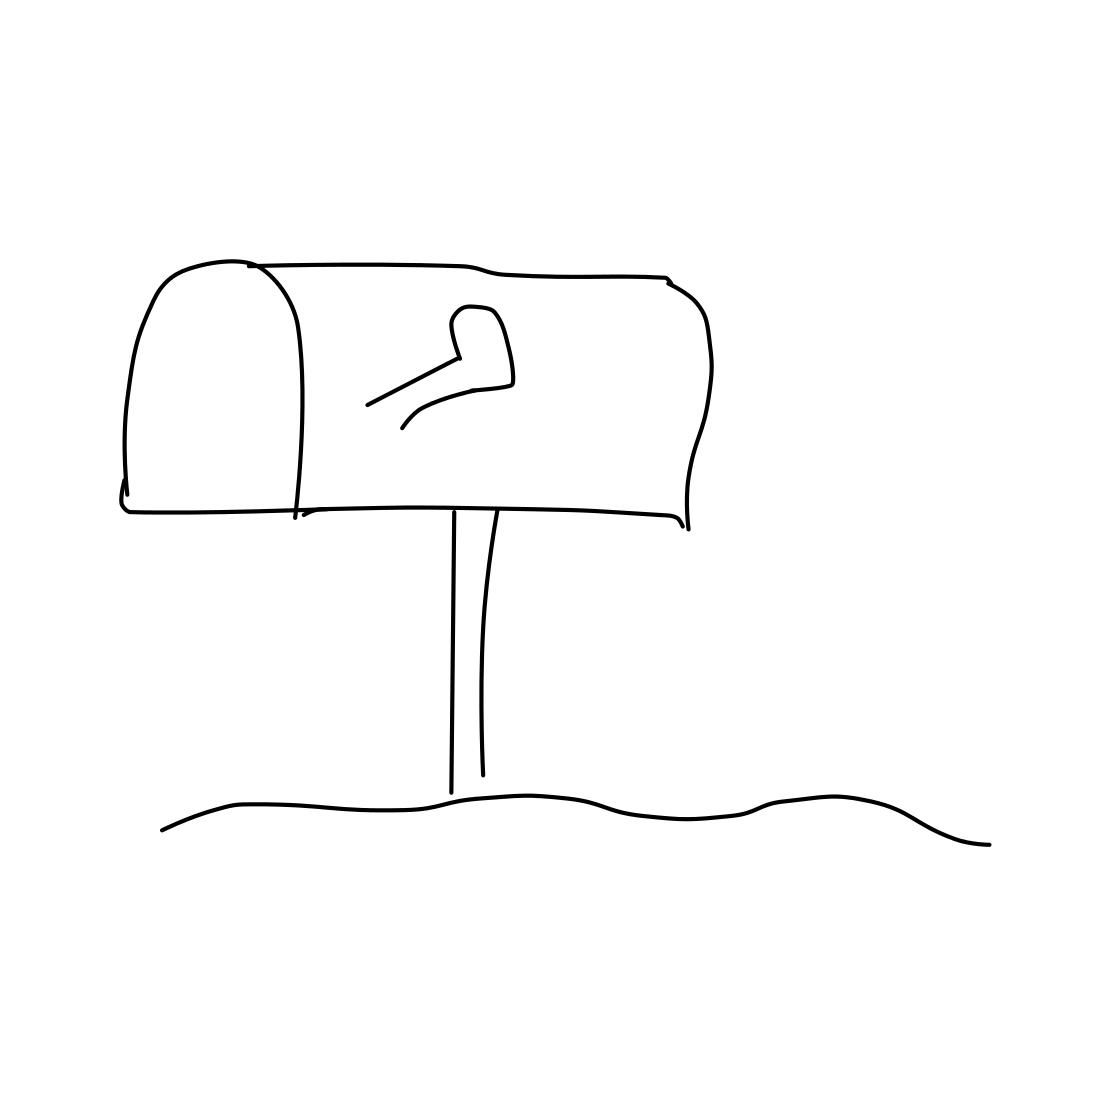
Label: mailbox